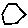
Label: hexagon